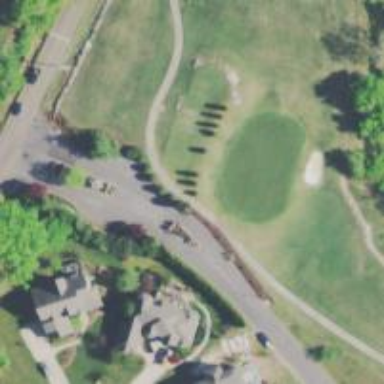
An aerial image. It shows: Golf cartpath that is also road path.